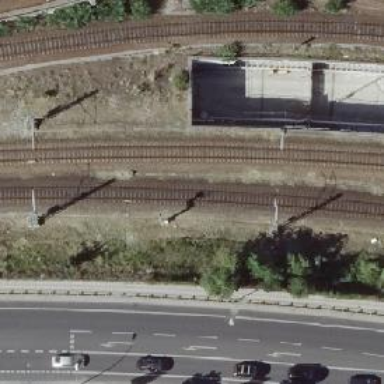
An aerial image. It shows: Railway signal.